Brain MRI, t2w sequence, axial 2D slice.
Patient: age 33, sex F, weight 78 kg, height 1.78 m
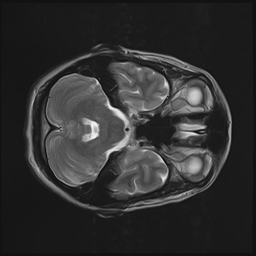